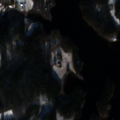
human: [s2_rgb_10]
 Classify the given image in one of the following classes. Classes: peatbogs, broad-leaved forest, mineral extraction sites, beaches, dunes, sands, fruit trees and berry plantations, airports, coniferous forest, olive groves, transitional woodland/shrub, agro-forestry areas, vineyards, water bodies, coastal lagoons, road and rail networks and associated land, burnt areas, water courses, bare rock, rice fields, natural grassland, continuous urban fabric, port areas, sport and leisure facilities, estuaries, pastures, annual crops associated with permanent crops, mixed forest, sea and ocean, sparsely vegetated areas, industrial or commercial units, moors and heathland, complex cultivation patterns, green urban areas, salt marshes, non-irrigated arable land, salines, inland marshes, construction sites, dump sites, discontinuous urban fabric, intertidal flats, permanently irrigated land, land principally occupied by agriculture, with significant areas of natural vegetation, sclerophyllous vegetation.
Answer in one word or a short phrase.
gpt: land principally occupied by agriculture, with significant areas of natural vegetation, coniferous forest, mixed forest, water bodies